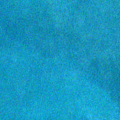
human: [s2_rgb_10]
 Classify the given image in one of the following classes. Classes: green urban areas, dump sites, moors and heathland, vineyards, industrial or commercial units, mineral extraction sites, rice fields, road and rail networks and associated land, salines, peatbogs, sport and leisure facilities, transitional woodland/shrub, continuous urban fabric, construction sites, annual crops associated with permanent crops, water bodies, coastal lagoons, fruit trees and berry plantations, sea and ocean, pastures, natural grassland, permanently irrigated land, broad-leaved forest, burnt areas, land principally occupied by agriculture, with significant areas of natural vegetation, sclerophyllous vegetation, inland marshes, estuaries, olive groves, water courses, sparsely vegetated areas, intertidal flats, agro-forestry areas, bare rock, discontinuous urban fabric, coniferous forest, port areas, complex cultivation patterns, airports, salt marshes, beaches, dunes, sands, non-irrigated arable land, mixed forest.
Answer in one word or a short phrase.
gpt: sea and ocean